Question: I'm trying to use Ace with RequireJS, but this code below is not working. The Ace script was downloaded, but the required parameter 'ace' is always 'undefined'.
'''
requirejs(['https://cdnjs.cloudflare.com/ajax/libs/ace/1.4.3/ace.js'], function (ace /*always undefined*/) {
console.log(ace);
});
'''
I'm using RequireJS 2.3.6

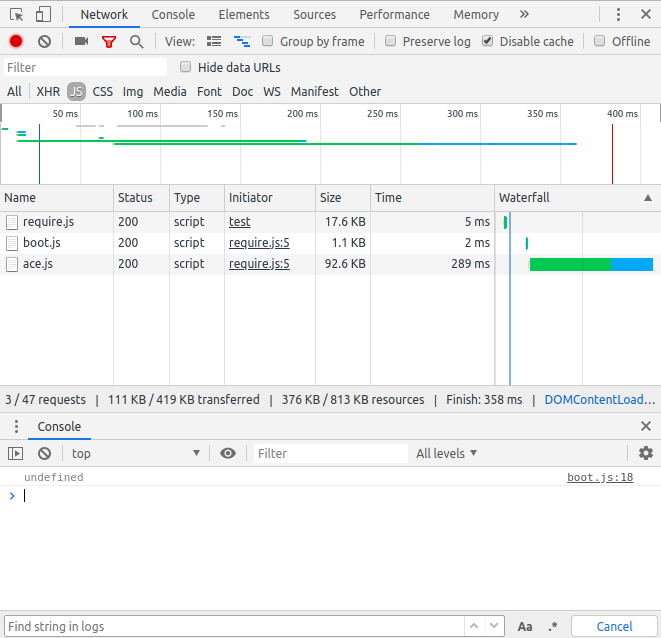
Answer: It seems that, in order to work, you need to configure a path in configuration pointing to the CDN folder:
'''
requirejs.config({
baseUrl: '',
paths: {
ace: ['https://cdnjs.cloudflare.com/ajax/libs/ace/1.4.3/']
}
});
'''
and then require the ace module:
'''
requirejs(['ace/ace'], function (ace) {
console.log(ace);
});
'''